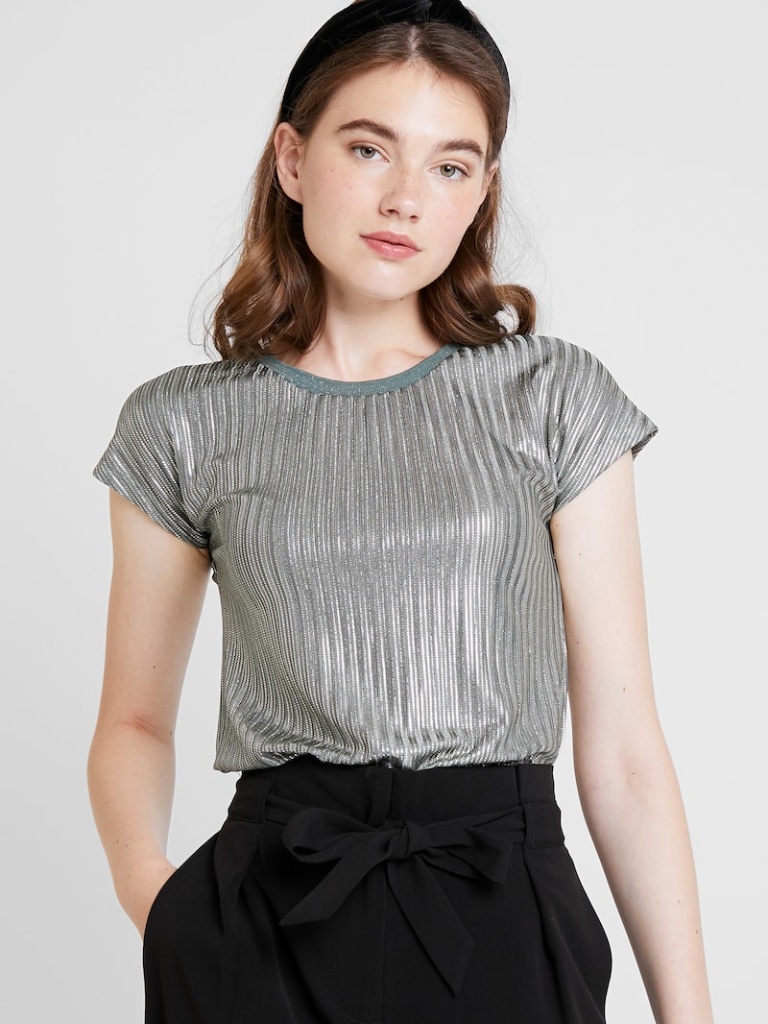
knit tight short sleeve hip length Fully Tucked in crew t-shirt